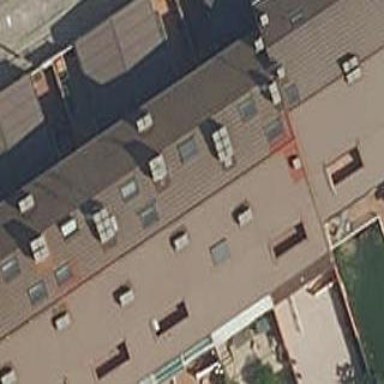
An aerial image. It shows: Residential building.